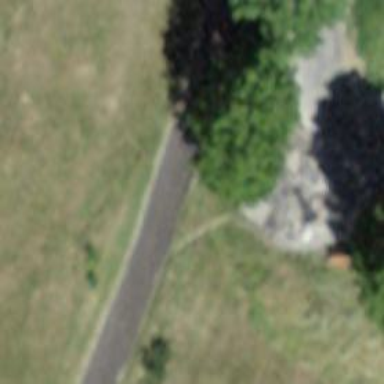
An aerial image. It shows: Road with steps.